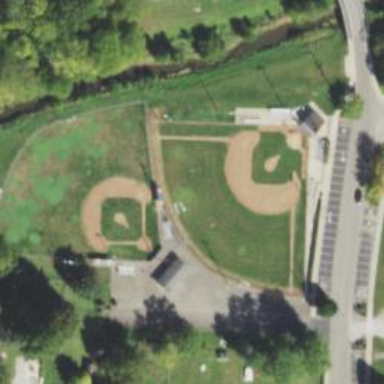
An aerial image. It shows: Baseball pitch for leisure land activities.